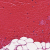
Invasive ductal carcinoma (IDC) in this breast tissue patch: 0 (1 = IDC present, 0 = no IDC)